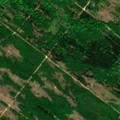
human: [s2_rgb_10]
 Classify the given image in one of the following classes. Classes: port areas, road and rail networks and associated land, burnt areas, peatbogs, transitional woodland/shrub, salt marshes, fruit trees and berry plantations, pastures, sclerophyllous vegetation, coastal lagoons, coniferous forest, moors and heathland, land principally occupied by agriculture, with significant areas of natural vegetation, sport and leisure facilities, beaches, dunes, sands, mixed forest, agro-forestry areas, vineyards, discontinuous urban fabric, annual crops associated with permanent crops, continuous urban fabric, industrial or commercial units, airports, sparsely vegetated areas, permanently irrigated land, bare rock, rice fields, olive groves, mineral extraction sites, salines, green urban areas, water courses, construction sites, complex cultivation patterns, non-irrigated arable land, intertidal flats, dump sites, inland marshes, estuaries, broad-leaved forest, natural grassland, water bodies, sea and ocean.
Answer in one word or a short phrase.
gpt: broad-leaved forest, mixed forest, transitional woodland/shrub